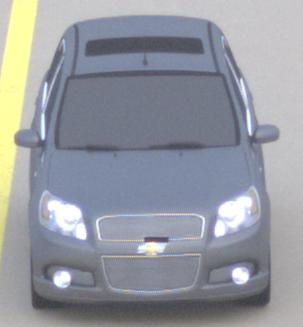
Make: Chevrolet
Model: Aveo 1.2
Detailed model: Aveo
Model produced from: 2008/06
Model produced until: 2011/01
Doors: 3
Color: gray
Road condition: dry road
Daytime: morning or afternoon
Contrast: low contrast